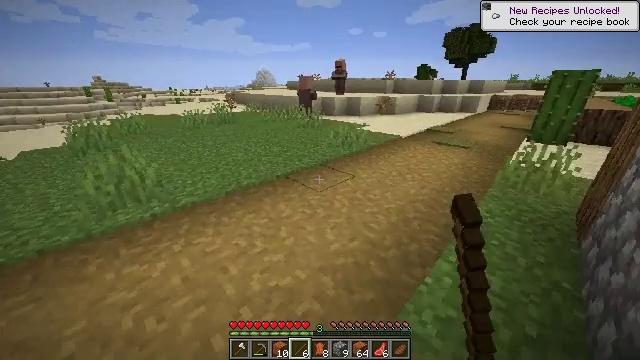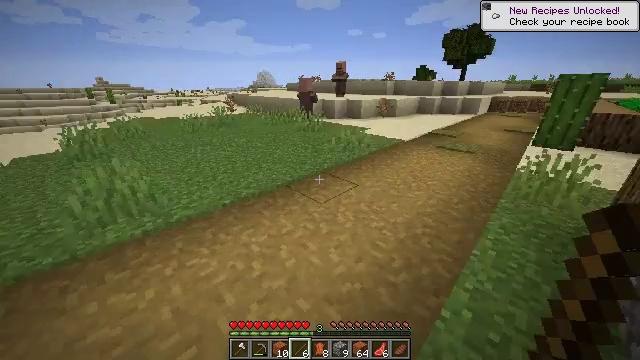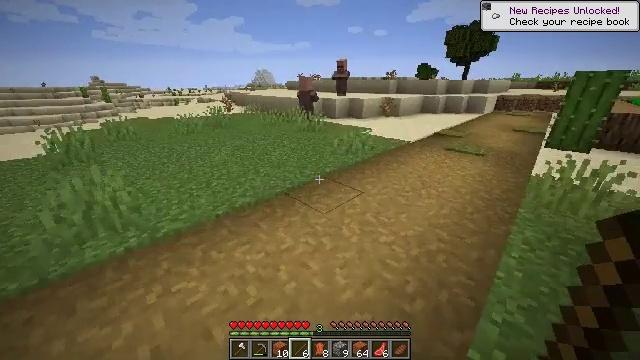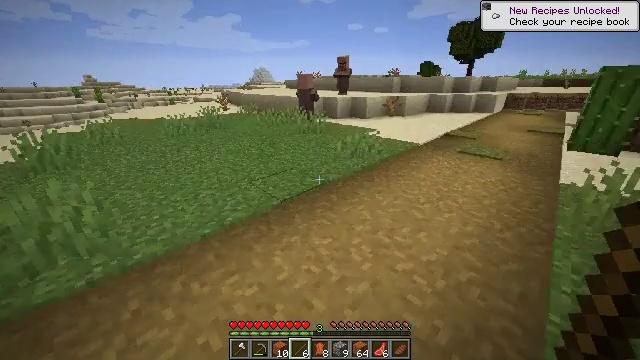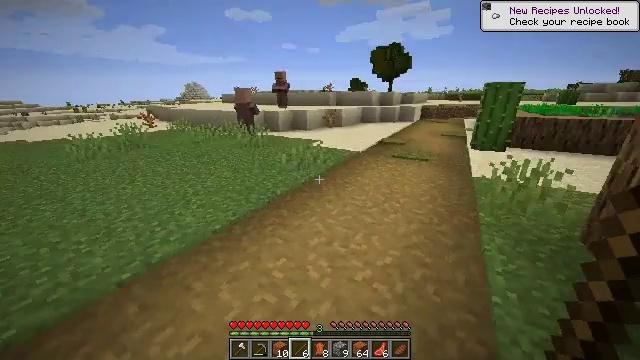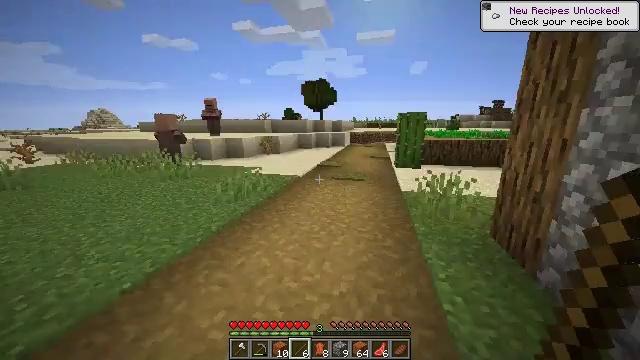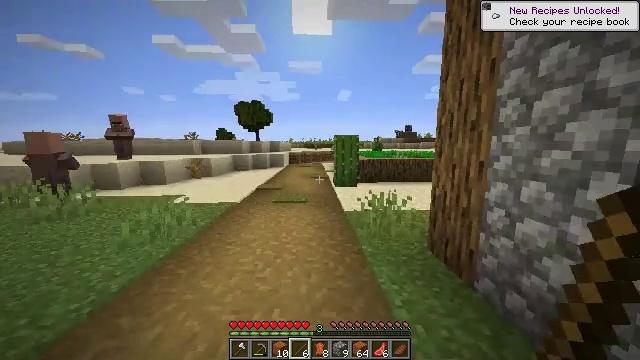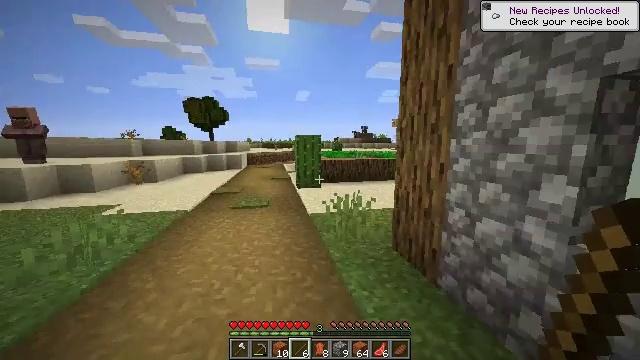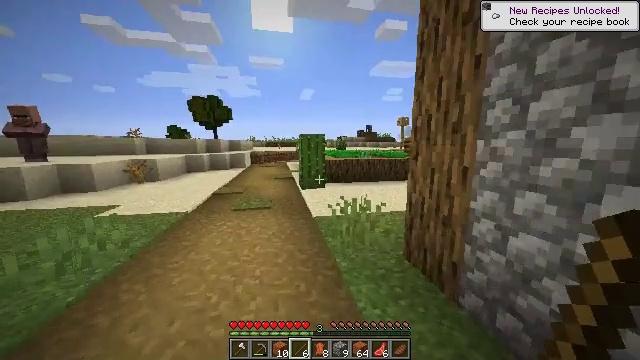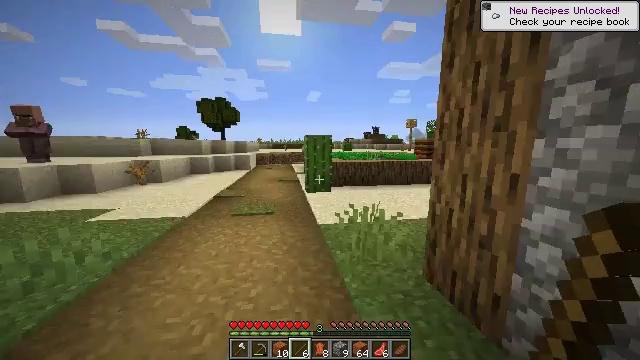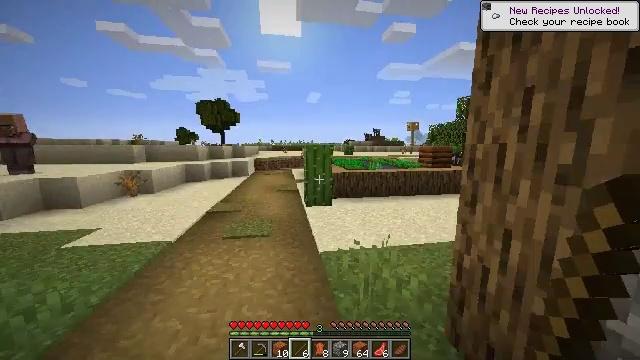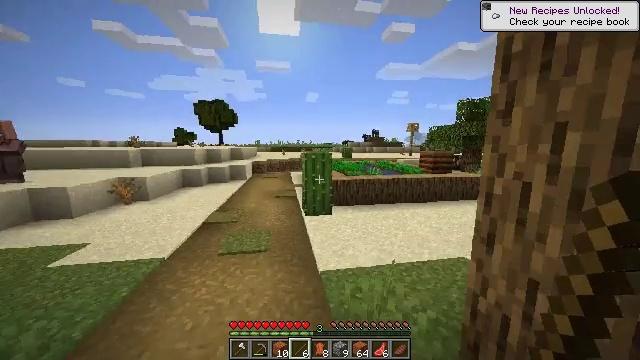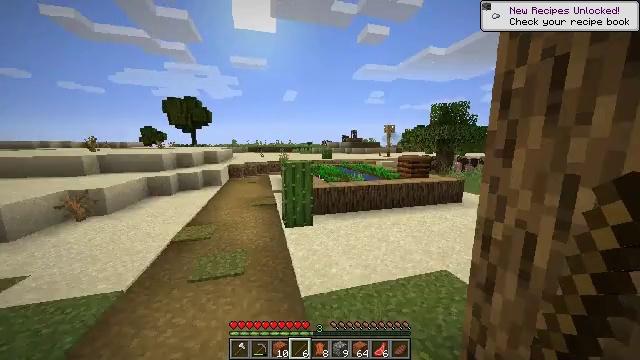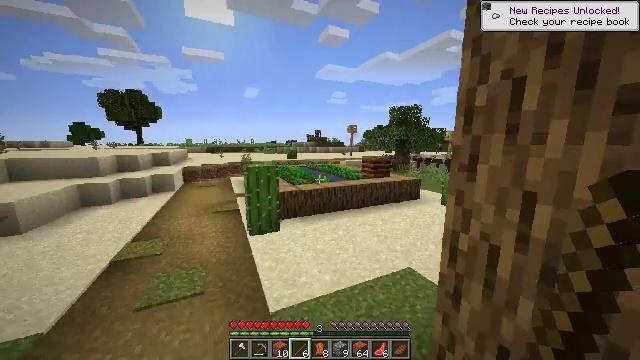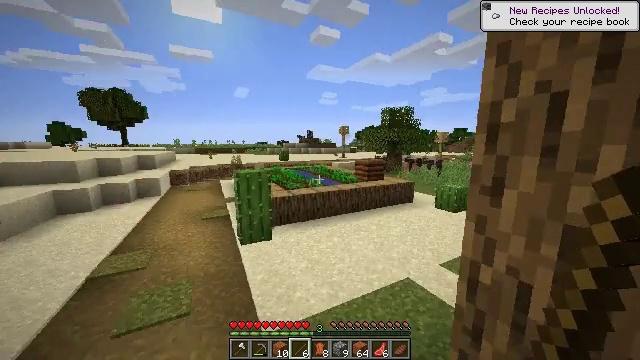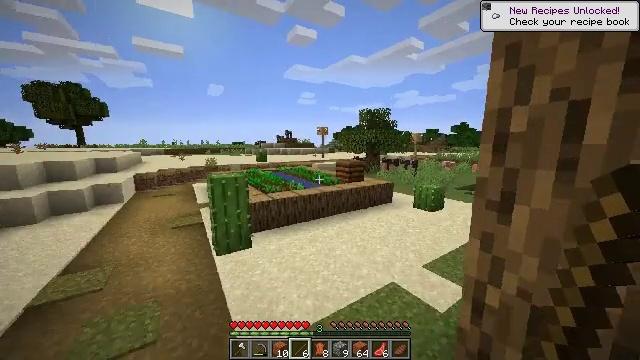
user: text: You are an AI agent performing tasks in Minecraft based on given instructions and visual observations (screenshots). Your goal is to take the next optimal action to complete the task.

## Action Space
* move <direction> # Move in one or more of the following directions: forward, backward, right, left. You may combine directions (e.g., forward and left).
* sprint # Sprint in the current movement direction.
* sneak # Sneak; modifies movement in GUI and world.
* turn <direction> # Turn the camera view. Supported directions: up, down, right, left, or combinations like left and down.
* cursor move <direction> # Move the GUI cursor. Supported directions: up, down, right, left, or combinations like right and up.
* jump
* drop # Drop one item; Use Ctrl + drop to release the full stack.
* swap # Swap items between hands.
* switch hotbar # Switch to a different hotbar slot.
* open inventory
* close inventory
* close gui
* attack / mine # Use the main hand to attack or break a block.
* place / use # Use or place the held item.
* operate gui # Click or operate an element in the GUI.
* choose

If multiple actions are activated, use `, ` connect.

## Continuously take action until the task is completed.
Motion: motion action
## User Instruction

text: Remove the existing composter.
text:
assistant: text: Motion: move forward, sprint
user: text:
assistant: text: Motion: move forward, sprint
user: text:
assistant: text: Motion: move forward, sprint
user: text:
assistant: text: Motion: move forward, sprint, turn right and up
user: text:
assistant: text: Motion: move forward, sprint, turn right and up
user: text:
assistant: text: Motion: move forward, sprint, turn right and up
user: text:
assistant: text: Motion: move forward, sprint, turn right
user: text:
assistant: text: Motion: move forward, sprint
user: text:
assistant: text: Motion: move forward, sprint, turn left
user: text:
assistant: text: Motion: move forward, sprint, jump
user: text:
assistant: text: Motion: move forward, sprint, jump
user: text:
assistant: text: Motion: move forward, sprint, turn right, jump
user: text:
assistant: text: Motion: move forward, sprint, turn right, jump
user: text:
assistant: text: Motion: move forward, sprint, turn right, jump
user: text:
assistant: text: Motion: move forward, sprint, turn right, jump
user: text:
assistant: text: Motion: move forward, sprint, turn right, jump
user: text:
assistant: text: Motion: move forward, sprint
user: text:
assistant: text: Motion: move forward, sprint
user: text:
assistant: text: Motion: move forward, sprint
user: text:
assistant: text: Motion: move forward, sprint, turn right
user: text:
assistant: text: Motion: move forward, sprint, turn right
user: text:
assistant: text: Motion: move forward, sprint, turn right
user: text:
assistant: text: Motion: move forward, sprint, turn right
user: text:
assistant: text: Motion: move forward, sprint
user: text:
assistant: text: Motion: move forward, sprint
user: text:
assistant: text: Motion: move forward, sprint
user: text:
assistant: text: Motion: move forward
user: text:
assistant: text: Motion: move forward
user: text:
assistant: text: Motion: move forward
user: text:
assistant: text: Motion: move forward